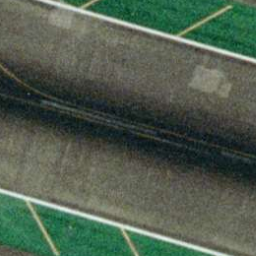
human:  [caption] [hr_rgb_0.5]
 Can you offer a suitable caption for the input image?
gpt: There are some mark lines on the straight runway .

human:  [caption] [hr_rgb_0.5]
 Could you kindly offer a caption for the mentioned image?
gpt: A straight runway with some mark lines on it .

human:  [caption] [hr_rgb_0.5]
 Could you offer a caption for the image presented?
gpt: It is a straight runway with some white mark lines on it .

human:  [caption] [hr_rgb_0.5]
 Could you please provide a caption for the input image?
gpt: It is a straight runway with some mark lines on it .

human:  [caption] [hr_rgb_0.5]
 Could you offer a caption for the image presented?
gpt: A straight runway with some white mark lines on it .